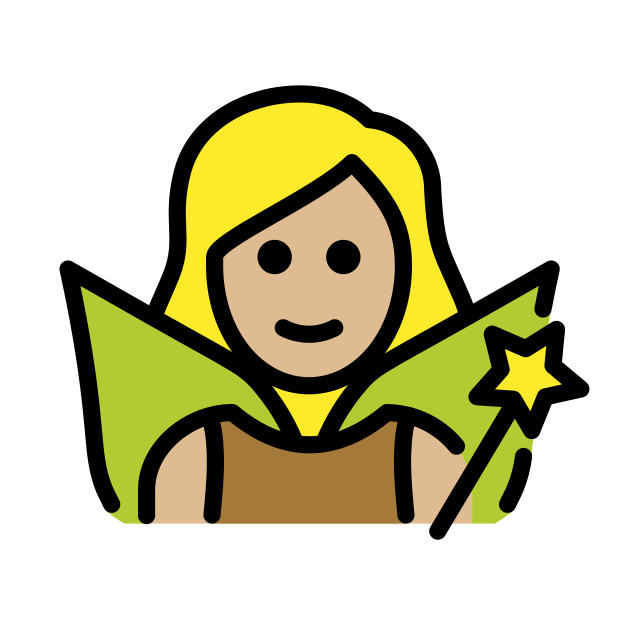
woman fairy: medium-light skin tone